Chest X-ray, AP view. Patient: 15 years old, sex F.
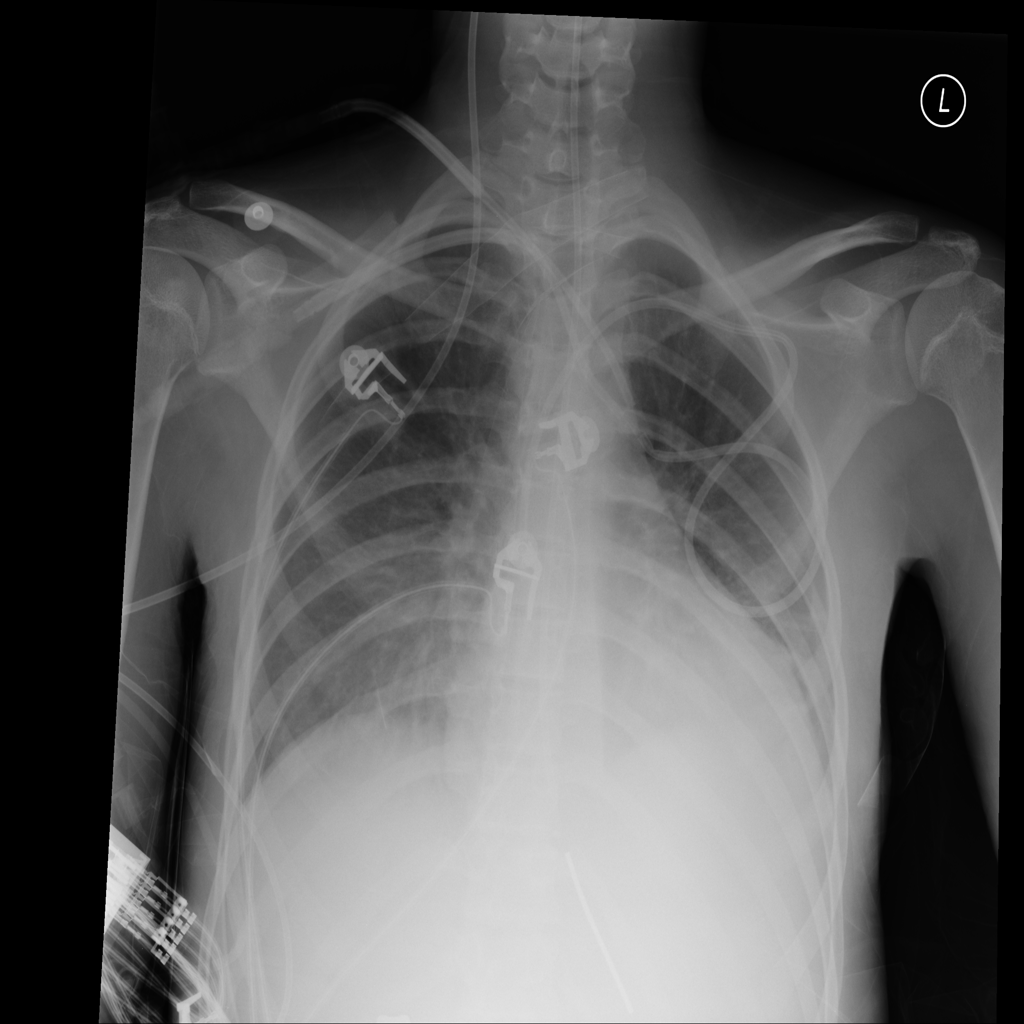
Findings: Effusion